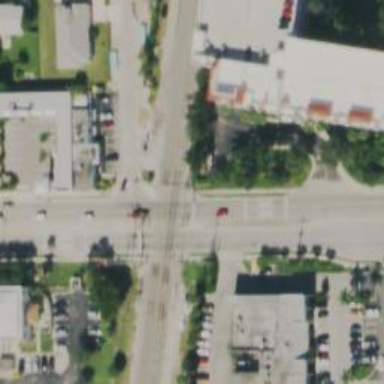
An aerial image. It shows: Crossing for the railway.